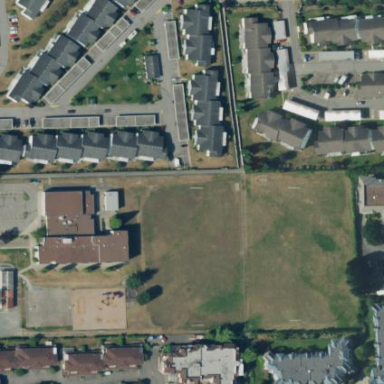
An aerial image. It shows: Soccer pitch for leisureland activities.